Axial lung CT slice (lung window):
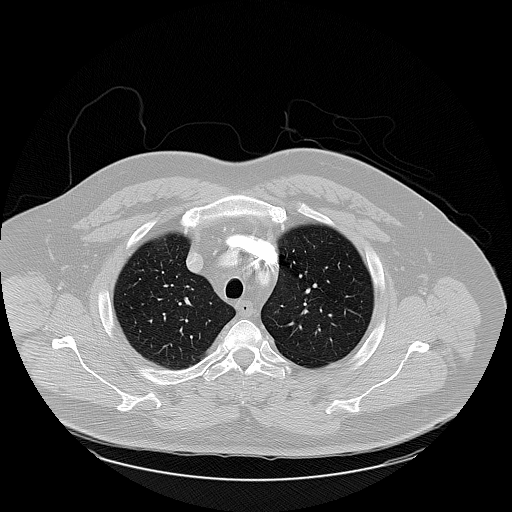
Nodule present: no